Question: There might be a bit of a pre-cursor to this so I better explain that too. I want only the webview to show an action bar. So in the sytles.xml I called this for the base theme:
'''
parent="android:style/Theme.Holo.Light.NoActionBar"
'''
I assigned that theme to my MainActivity, NOT to the entire application.
Since I want an actionbar in my WebView activity I assigned the following to that activity in the manifest:
'''
<activity
android:name=".WebViewActivity"
android:theme="@style/Theme.Sherlock.Light">
</activity>
'''
I've made sure to call the internet permission in my manifest and here is the Activity code and layout file for the webview:
'''
package com.name.here; //Removed for this question
import com.actionbarsherlock.app.SherlockActivity;
import com.actionbarsherlock.view.Menu;
import com.actionbarsherlock.view.MenuInflater;
import com.actionbarsherlock.view.MenuItem;
import android.os.Bundle;
import android.webkit.WebSettings;
import android.webkit.WebView;
import android.webkit.WebViewClient;
public class WebViewActivity extends SherlockActivity {
private WebView webView;
public void onCreate(Bundle savedInstanceState) {
super.onCreate(savedInstanceState);
setContentView(R.layout.webster);
webView = (WebView) findViewById(R.id.webView1);
webView.getSettings().setJavaScriptEnabled(true);
//webView.loadUrl("http://www.google.com");
webView.setWebViewClient(new WebViewClient(){
@Override
public boolean shouldOverrideUrlLoading(WebView view, String url){
url ="http://google.com";
view.loadUrl(url);
return true;
}
});
}
@Override
public boolean onCreateOptionsMenu(Menu menu) {
MenuInflater inflater = getSupportMenuInflater();
inflater.inflate(R.menu.main, menu);
return true;
}
@Override
public boolean onOptionsItemSelected(MenuItem item) {
switch (item.getItemId()) {
case R.id.AboutMenuItem:
return true;
default:
return super.onOptionsItemSelected(item);
}
}
}
'''
and the layout file:
'''
<?xml version="1.0" encoding="utf-8"?>
<LinearLayout xmlns:android="http://schemas.android.com/apk/res/android"
android:layout_width="fill_parent"
android:layout_height="fill_parent"
android:orientation="vertical">
<WebView
android:id="@+id/webView1"
android:layout_width="fill_parent"
android:layout_height="fill_parent"
/>
</LinearLayout>
'''
So as you can see, I've tried to open Google. The problem is that it loads a blank page. Well, the action bar loads just fine but the rest of the activity, where the WebView is supposed to load Google is empty. This is what I'm left with:

I should note that the action bar DOES populate with the item and the app's name. I just took those out in this image. The action bar loads just fine, but that's all that loads.
The Logcat provides nothing, no errors or warnings.
Any help appreciated. I thought setting up a webview would be quite simple.
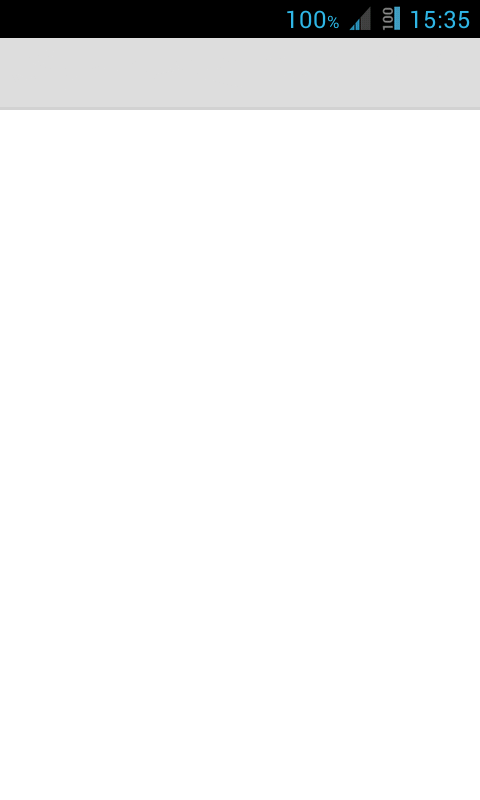
Answer: Your code for 'shouldOverrideUrlLoading' is broken. It should return true or false, and do its own loading. The 'view.loadUrl()' will simply trigger a call back to 'shouldOverrideUrlLoading' and you wind up with a crash.
Do this instead:
'''
public boolean shouldOverrideUrlLoading(WebView view, String url) {
// do something to the url here if needed
return false;
}
'''